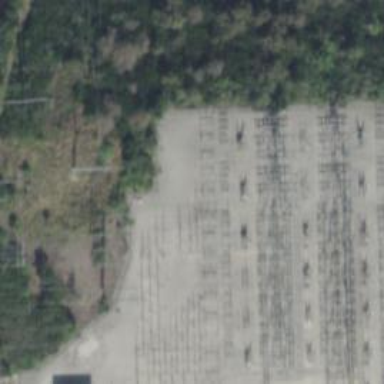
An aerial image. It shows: Switch used for power control.